Aerial crown-view tile of a tropical tree (Barro Colorado Island, Panama), acquired 20250818:
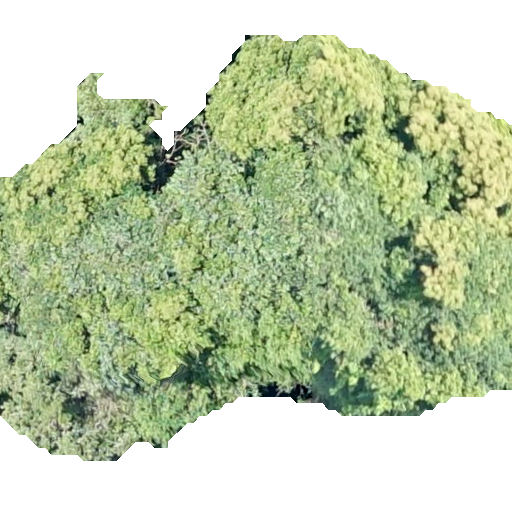
Species: Prioria copaifera
GBIF accepted scientific name: Prioria copaifera
Crown area: 261.507 m²